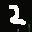
Label: 2